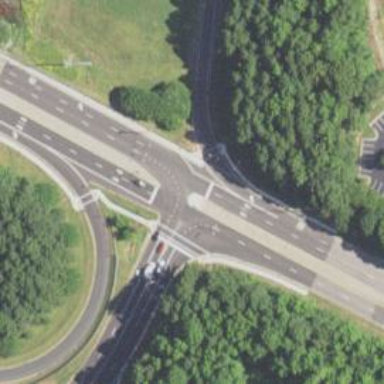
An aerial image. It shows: Asphalt motorway link within junction.